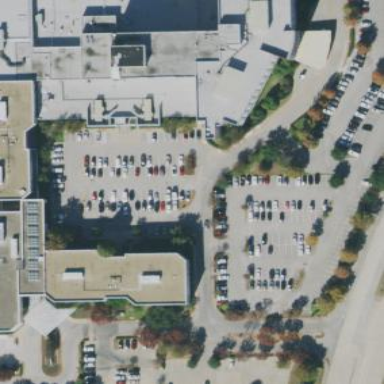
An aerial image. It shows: Hospital providing healthcare services.